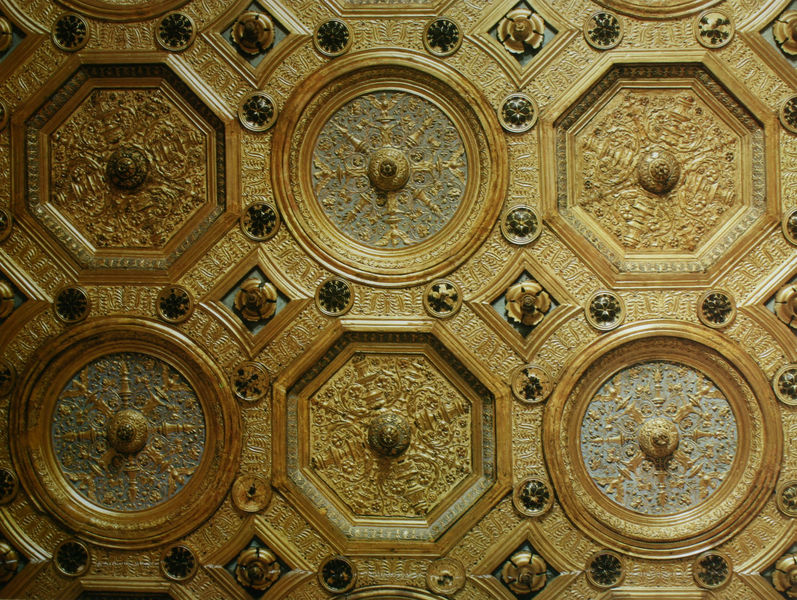
Titel: Zweites Studiolo der Isabella d'Este (Corte Vecchia), Detail der Decke
Standort: Mantua
Institution: Palazzo Ducale
Schlagwörter: blau, grob, grün, ausschnitt, blume, blumen, grau, holz, tür, zeichen, blüte, blüten, rosen, muster, ornament, gold, decke, kreis, rund, oktagon, hellblau, relief, schwer, massiv, detail, symmetrie, ornamente, verzierung, glänzend, metall, stuck, edel, nieten, foto, fotografie, photographie, punkte, eisen, medaillon, symmetrisch, sterne, kreise, holzdecke, schnitzerei, photo, quadrate, schlussstein, maserung, kreuze, zentral, struktur, kasetten, kassetten, kassettendecke, prunk, quadrat, viereck, vierecke, kirsche, geschnitzt, knubbel, rosetten, schnitzereien, achteck, achteckig, wertvoll, kasette, kassette, kasettendecke, rud, prächtig, panele, rundlich, flechtmuster, vieleck, achtecke, goldschmiede, #metall, gpöd, deckenrelief, immens, ackeckig, sgold